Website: bh-photo
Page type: receipt
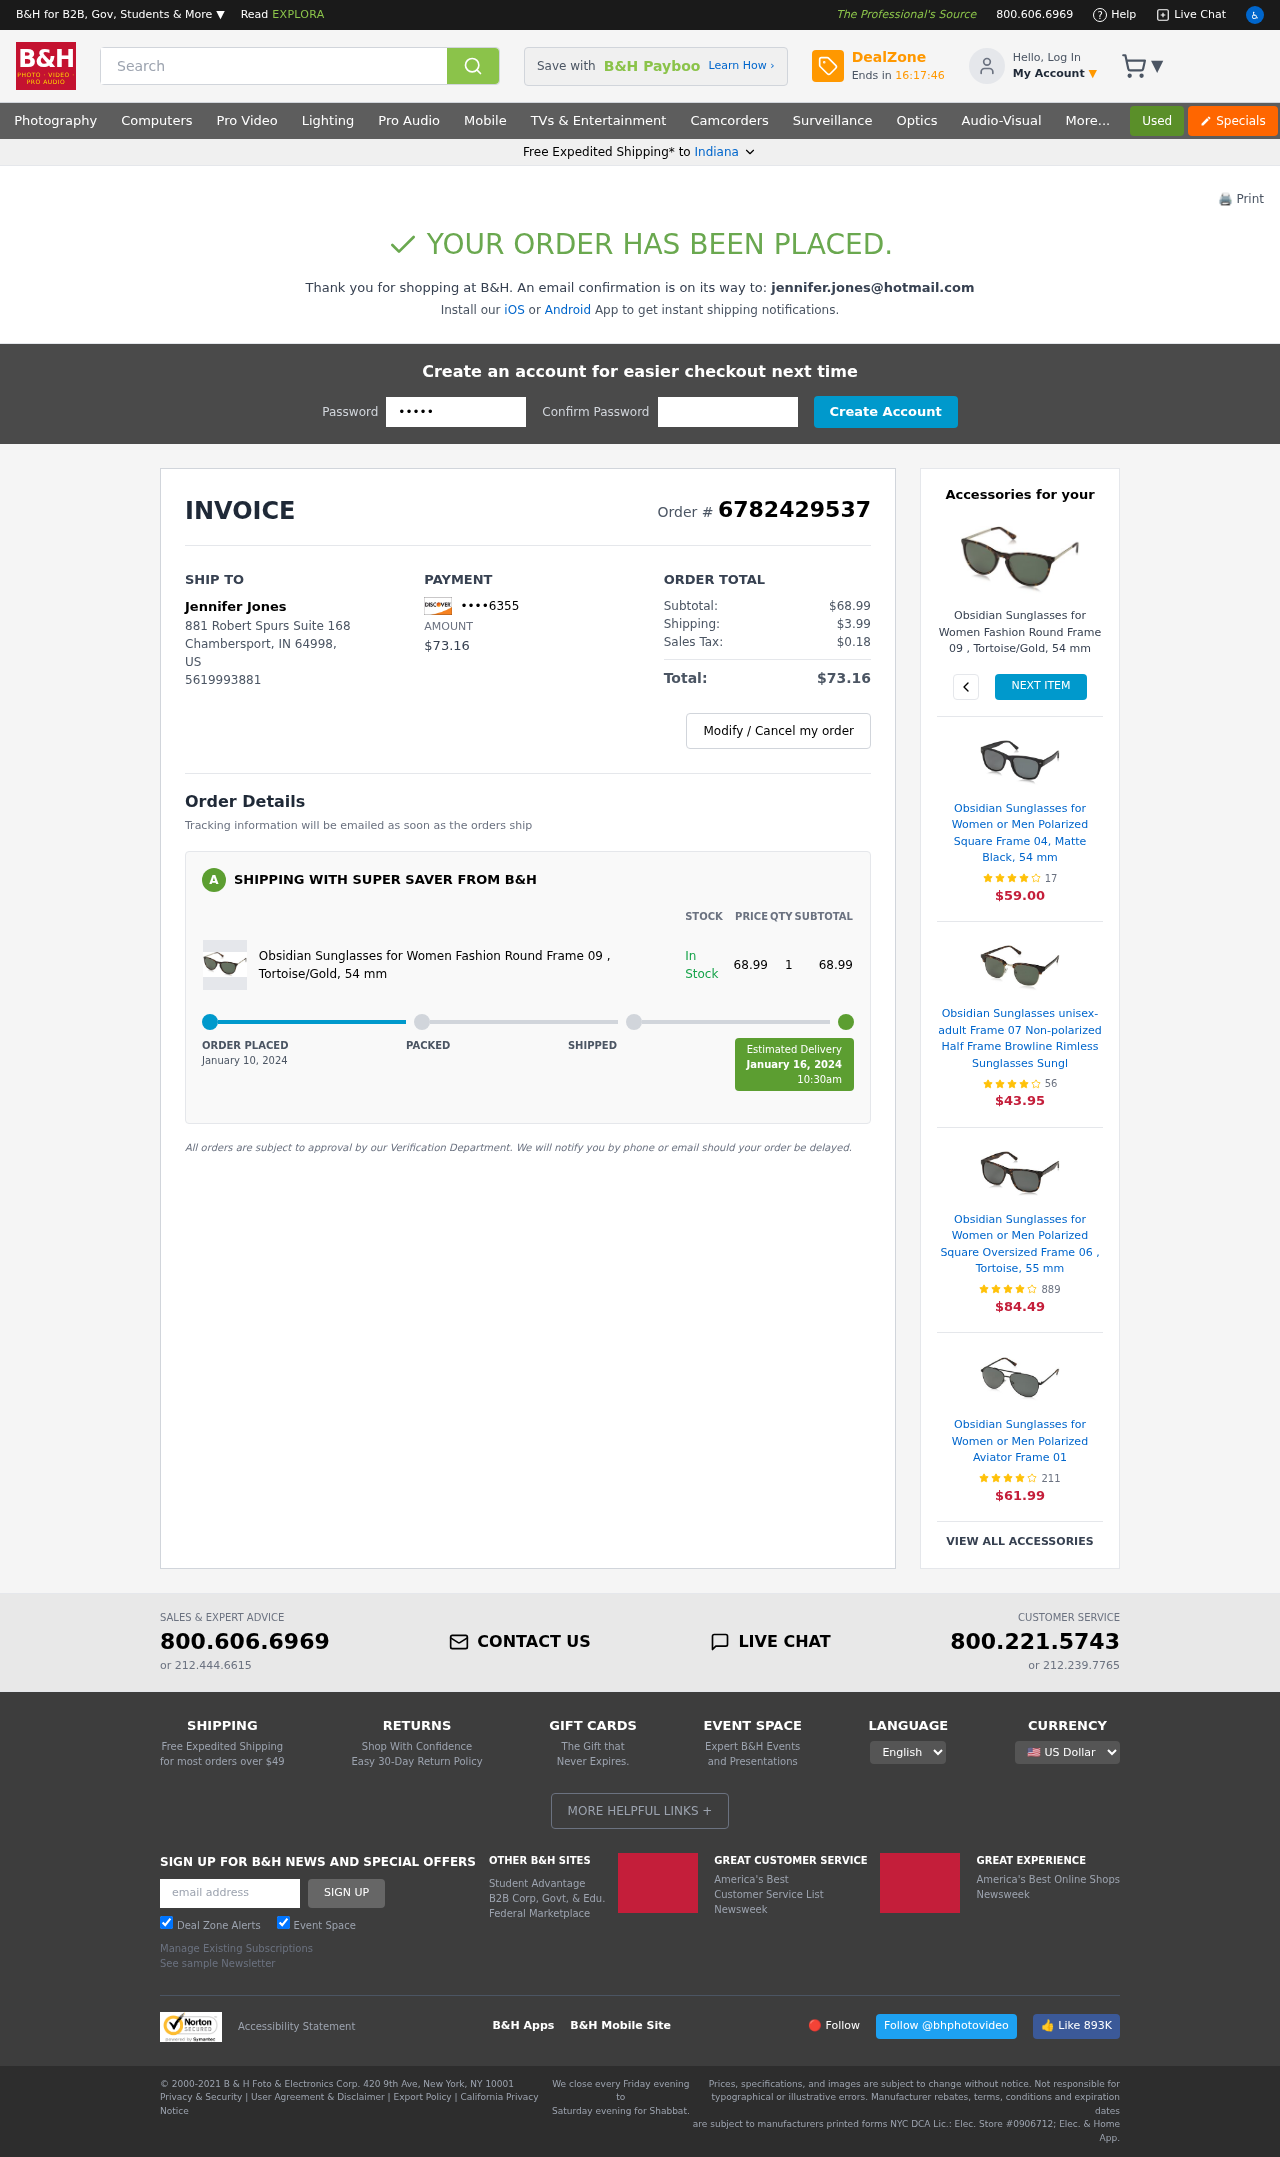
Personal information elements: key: PII_CARD_LAST4
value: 6355
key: PII_CITY
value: Chambersport
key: PII_EMAIL
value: jennifer.jones@hotmail.com
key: PII_FULLNAME
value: Jennifer Jones
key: PII_PHONE
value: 5619993881
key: PII_POSTCODE
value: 64998
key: PII_STATE
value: Indiana
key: PII_STATE_ABBR
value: IN
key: PII_STREET
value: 881 Robert Spurs Suite 168
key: PII_COUNTRY_CODE
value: US
Product elements: key: PRODUCT1_NAME
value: Obsidian Sunglasses for Women Fashion Round Frame 09 , Tortoise/Gold, 54 mm
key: PRODUCT1_PRICE
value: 68.99
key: PRODUCT1_QUANTITY
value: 1
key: PRODUCT1_NAME2
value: Obsidian Sunglasses for Women Fashion Round Frame 09 , Tortoise/Gold, 54 mm
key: PRODUCT2_NAME
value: Obsidian Sunglasses for Women or Men Polarized Square Frame 04, Matte Black, 54 mm
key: PRODUCT2_NUM_RATINGS
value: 17
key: PRODUCT2_PRICE
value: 59.00
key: PRODUCT3_NAME
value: Obsidian Sunglasses unisex-adult Frame 07 Non-polarized Half Frame Browline Rimless Sunglasses Sungl
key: PRODUCT3_NUM_RATINGS
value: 56
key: PRODUCT3_PRICE
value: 43.95
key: PRODUCT4_NAME
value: Obsidian Sunglasses for Women or Men Polarized Square Oversized Frame 06 , Tortoise, 55 mm
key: PRODUCT4_NUM_RATINGS
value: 889
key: PRODUCT4_PRICE
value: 84.49
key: PRODUCT5_NAME
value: Obsidian Sunglasses for Women or Men Polarized Aviator Frame 01
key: PRODUCT5_NUM_RATINGS
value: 211
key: PRODUCT5_PRICE
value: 61.99
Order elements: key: ORDER_ID
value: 6782429537
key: ORDER_TOTAL
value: $73.16
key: ORDER_SUBTOTAL
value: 68.99
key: ORDER_SUBTOTAL
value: $68.99
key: ORDER_SHIPPING_COST
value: $3.99
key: ORDER_TAX
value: $0.18
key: ORDER_DATE
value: January 10, 2024
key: ORDER_DELIVERY_DATE
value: January 16, 2024
Search elements: key: HEADER_SEARCH
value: Search